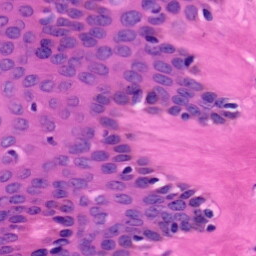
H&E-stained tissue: Skin